一年级 · 组合数学
蜗牛排队。

第 1 只

第 4 只

第 5 只

遮住的是第 ( ）只和第 ( ）只, 遮住了 ( ) 只。
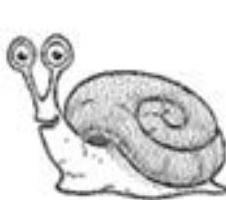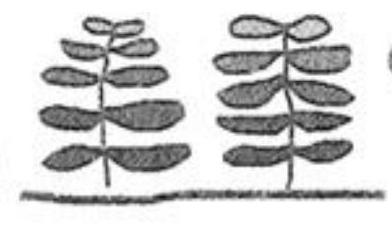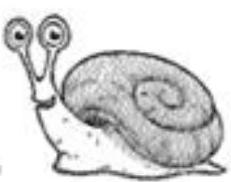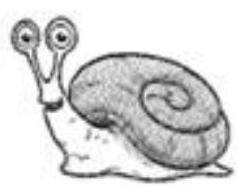
答案: 2 ; 3 ; 2$